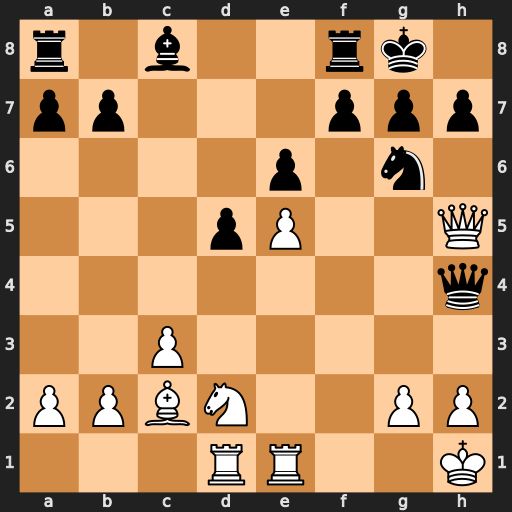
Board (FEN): r1b2rk1/pp3ppp/4p1n1/3pP2Q/7q/2P5/PPBN2PP/3RR2K
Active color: w
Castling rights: -
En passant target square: -
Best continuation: Bxg6 Qxh5 Bxh5